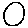
Label: circle